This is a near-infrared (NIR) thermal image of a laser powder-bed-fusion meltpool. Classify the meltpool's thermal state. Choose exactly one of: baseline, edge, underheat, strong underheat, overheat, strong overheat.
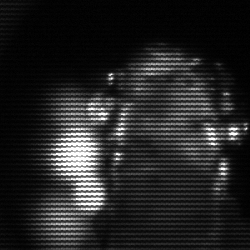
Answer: strong underheat